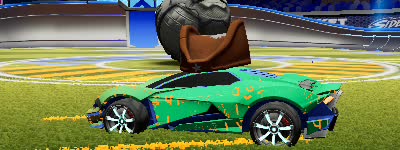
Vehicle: werewolf